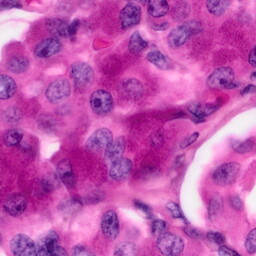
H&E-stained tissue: Pancreatic